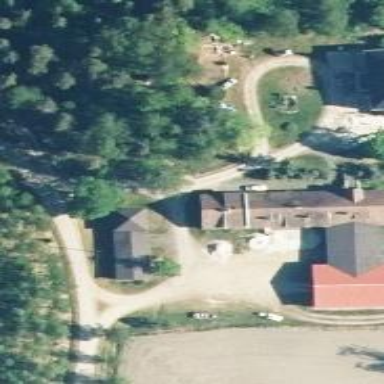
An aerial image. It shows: Farm auxiliary building.